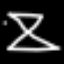
Label: hourglass